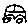
Label: car